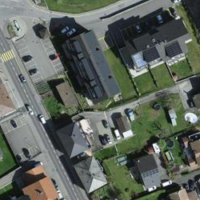
EUNIS habitat code: 54
Species observed at this site:
Passer domesticus